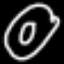
Label: donut